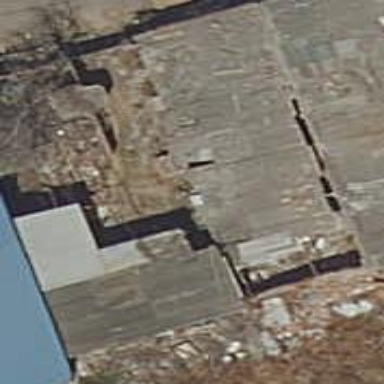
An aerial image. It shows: Ruins of building.